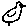
Label: bird